Field crop: maize
Growth stage: 2
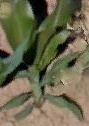
Species: maize